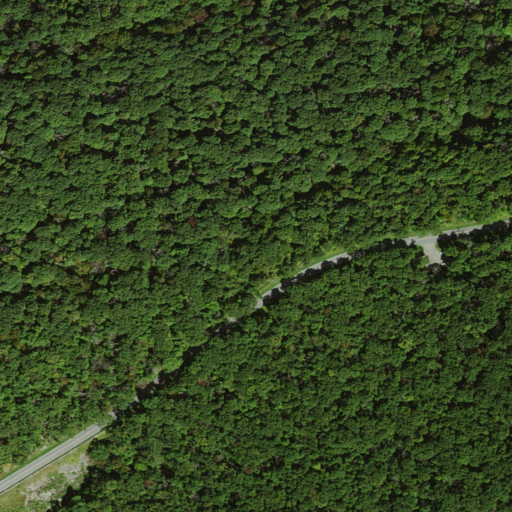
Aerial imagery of mountain in Virginia named Mount Marshall containing deciduous forest, open development, and pasture